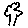
Label: tree